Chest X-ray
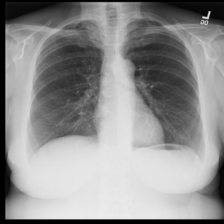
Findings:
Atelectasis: negative
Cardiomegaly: negative
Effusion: negative
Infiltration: negative
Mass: negative
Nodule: negative
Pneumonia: negative
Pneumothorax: negative
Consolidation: negative
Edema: negative
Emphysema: negative
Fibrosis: negative
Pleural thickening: negative
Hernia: negative